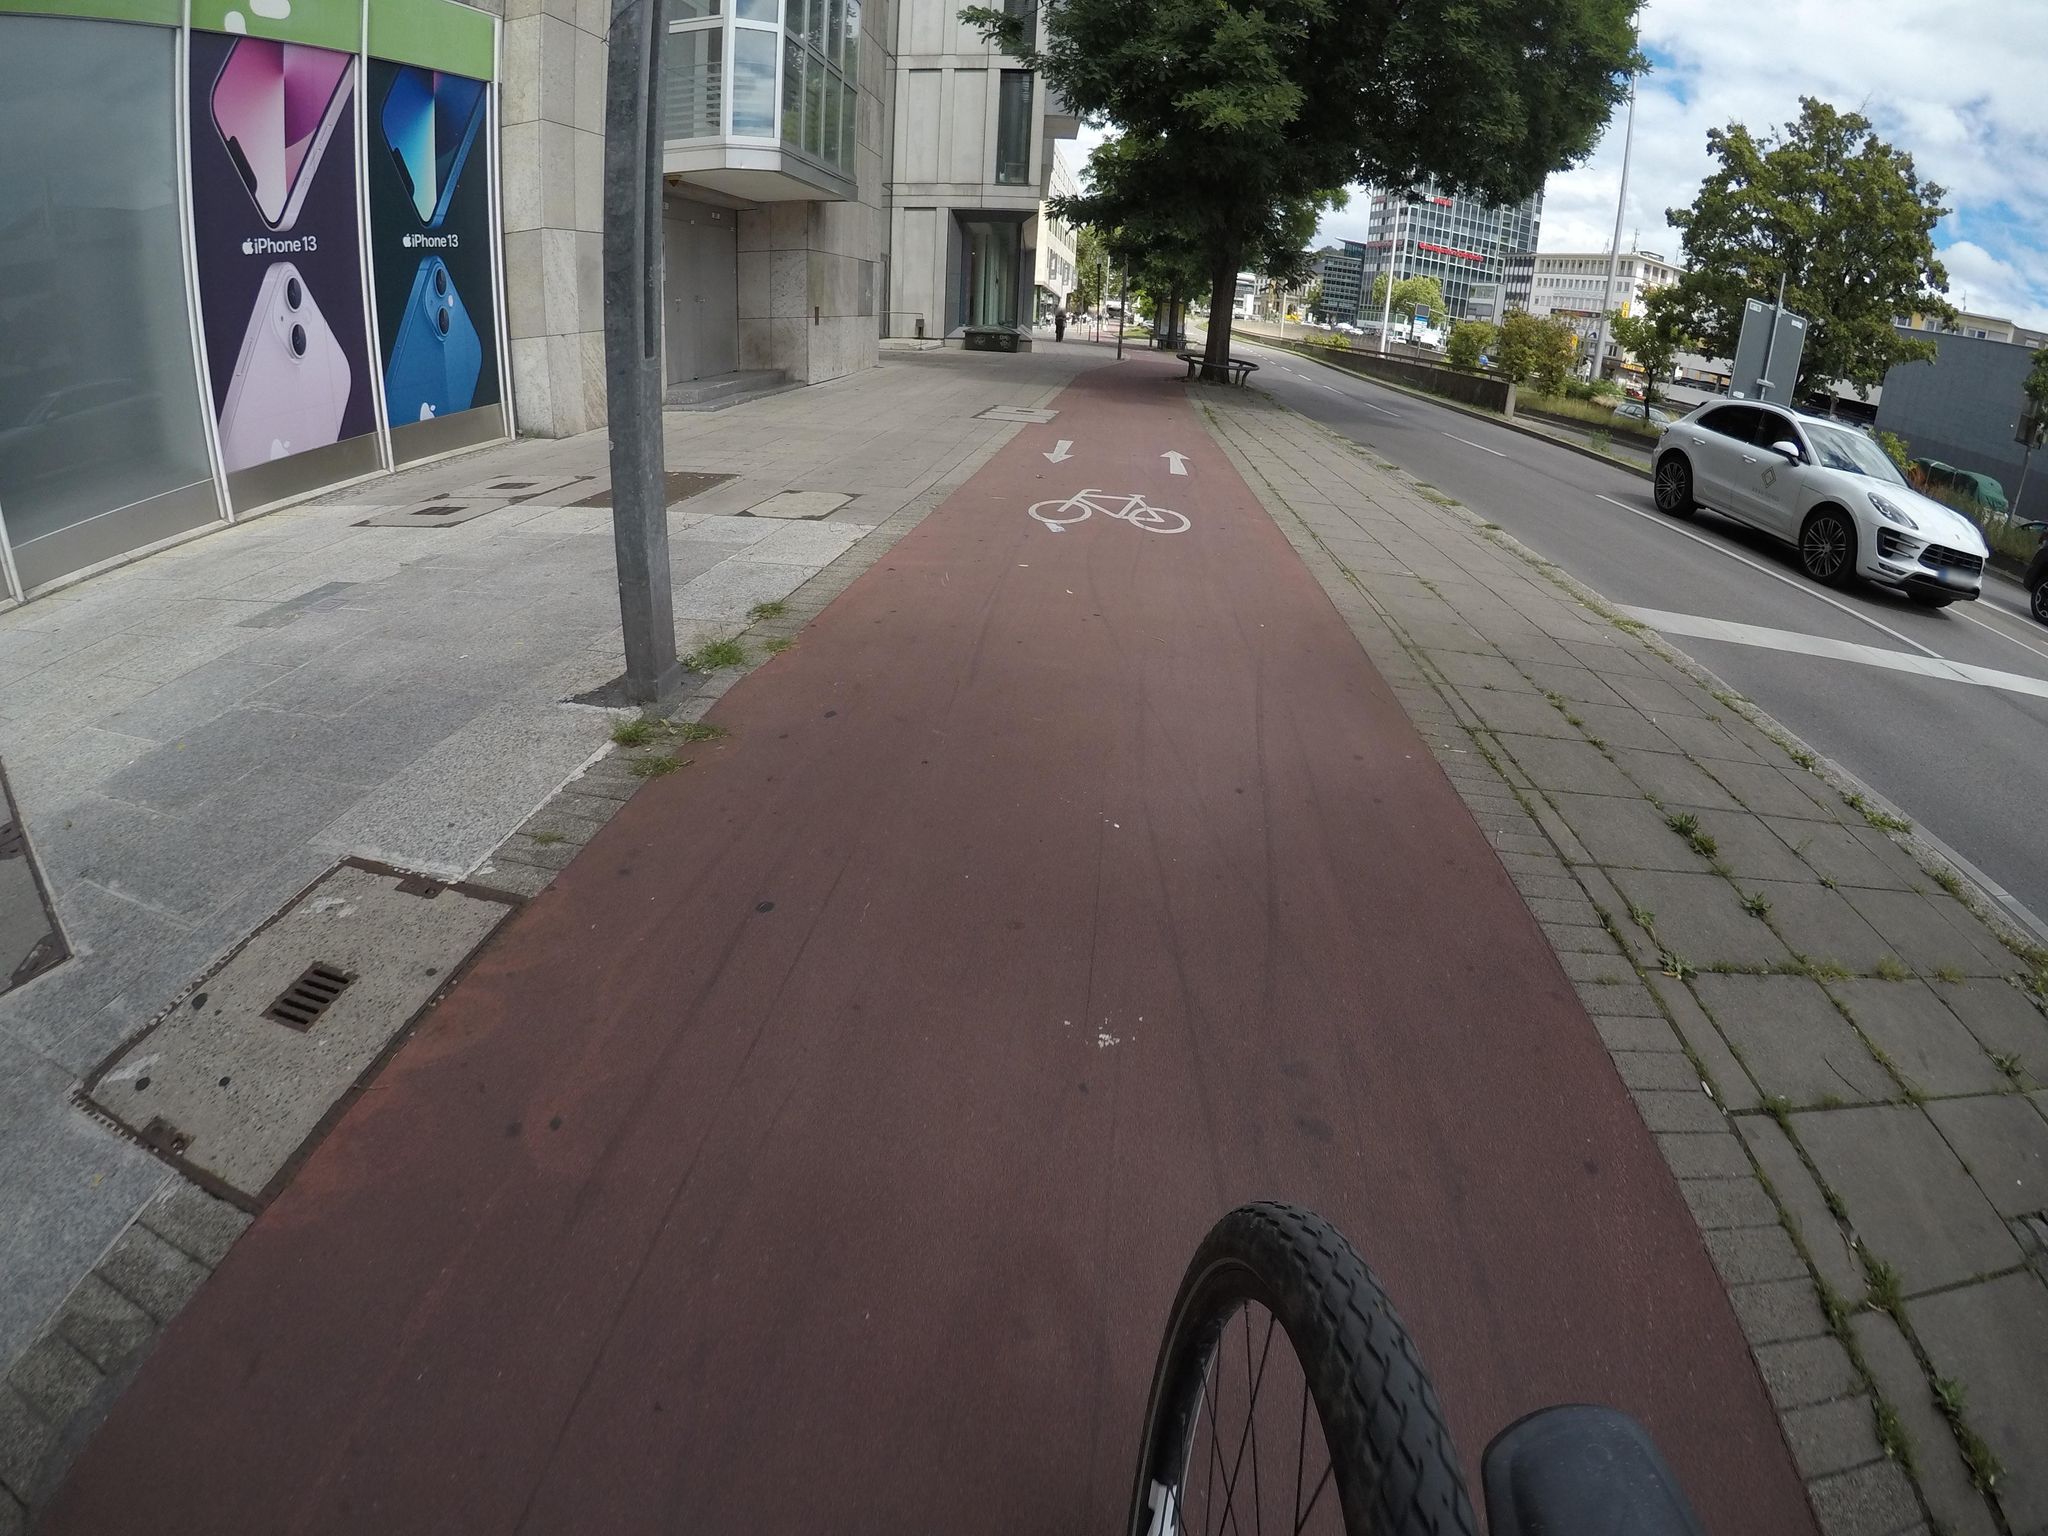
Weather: cloudy
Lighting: day
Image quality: good
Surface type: cycling surface
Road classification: path
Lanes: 2
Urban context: urban centre
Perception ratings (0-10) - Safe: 5.42, Lively: 8.56, Beautiful: 3.89, Boring: 2.08, Depressing: 2.12, Wealthy: 4.23